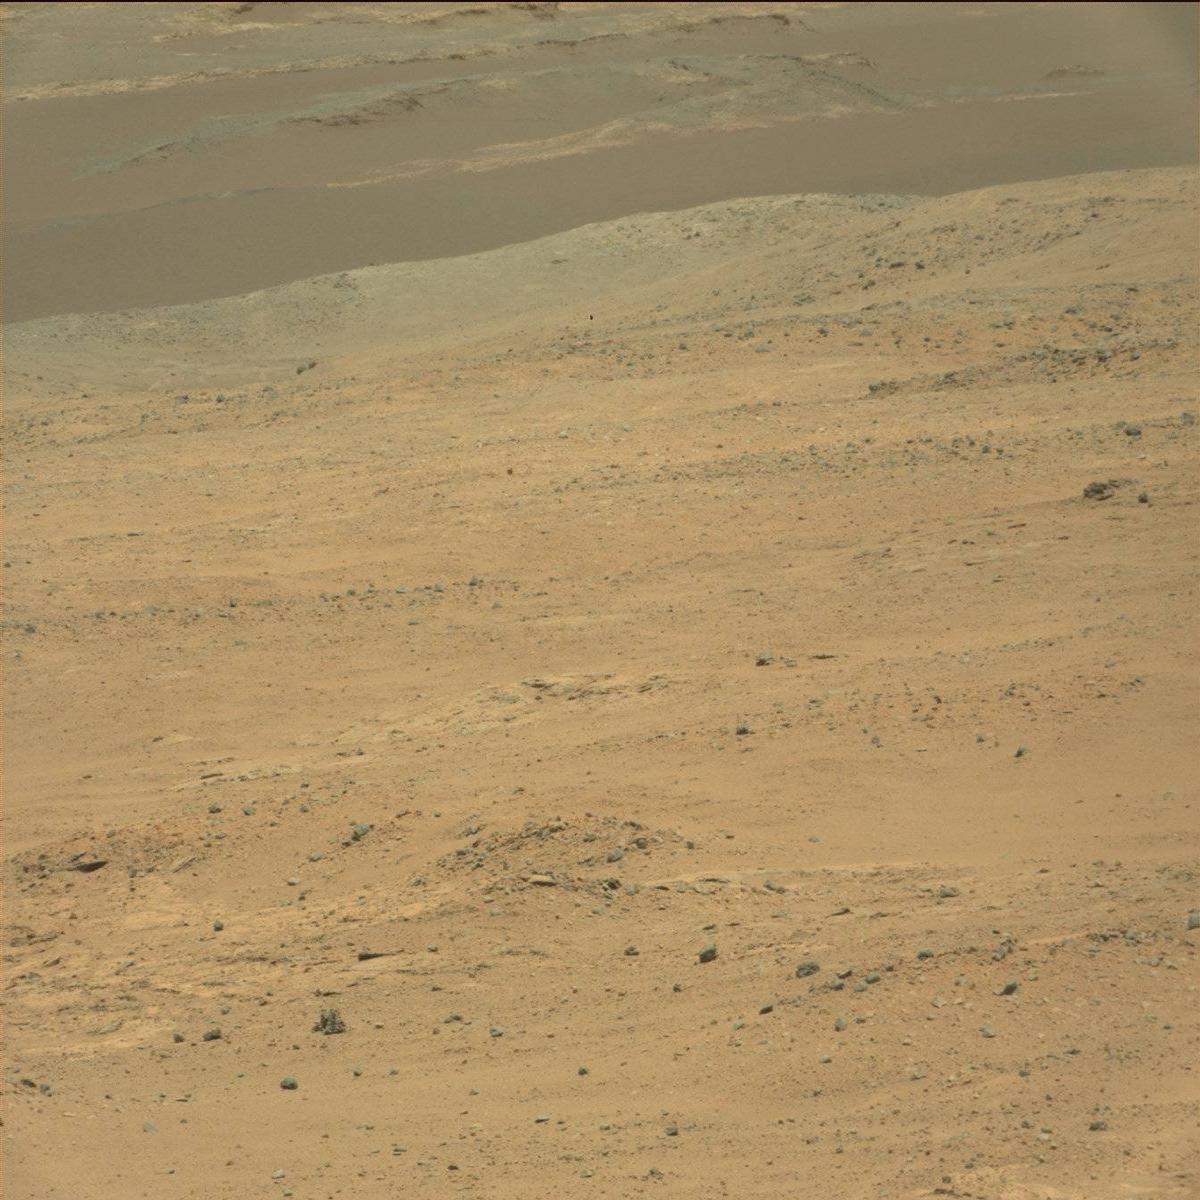
Terrain classes present: Bedrock, Ridge, Sand / Soil